Question: Detect the length of the red line, where the side length of each grid on the chessboard is 0.5. The length of the red line is an integer multiple of the length of the floor tile. How long is the red line in the picture?
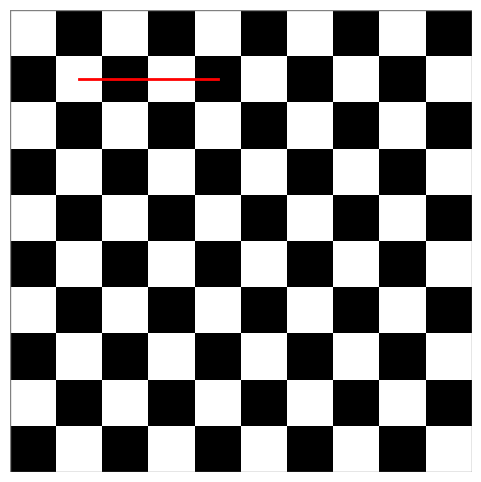
Answer: 1.5